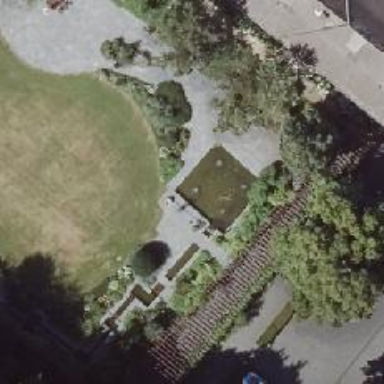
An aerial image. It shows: Beautiful fountain.